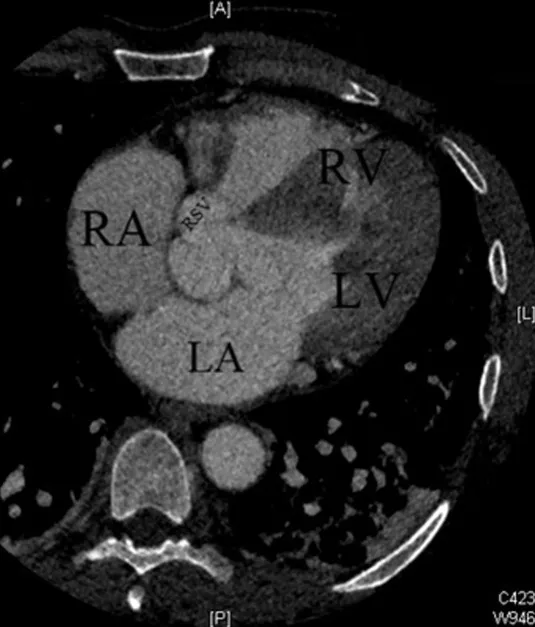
thoracic CT angiography in axial section, showing a passage of contrast material through the right coronary sinus to the right atrioventricular junction.
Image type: radiology (ct)